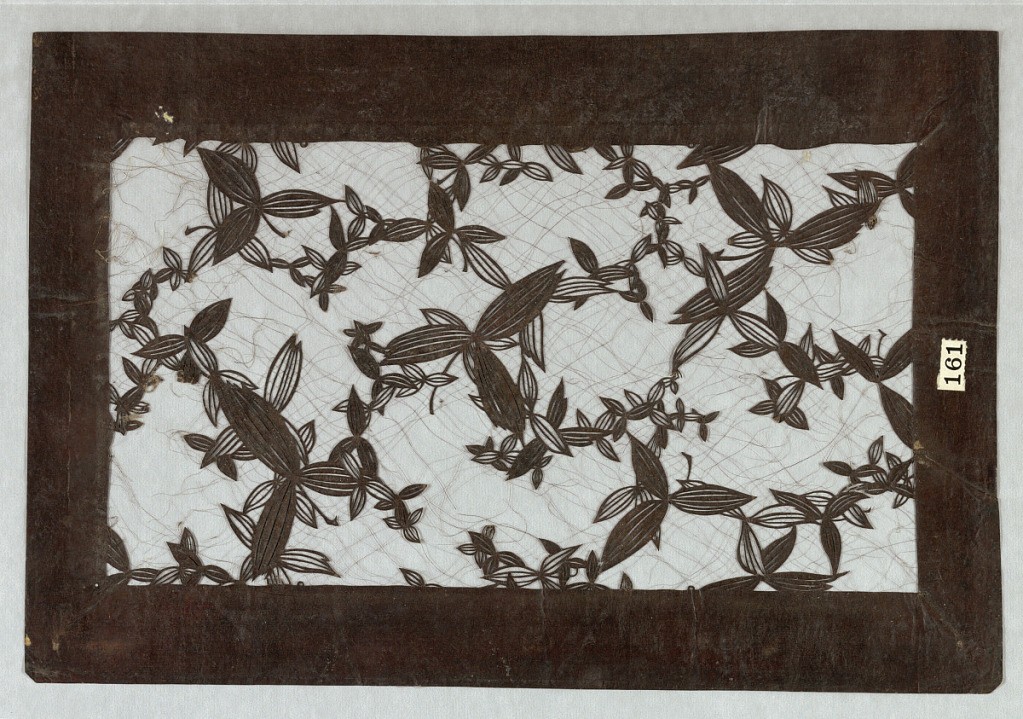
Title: Heavenly Bamboo Motif
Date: mid 18th - early 19th century
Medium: Mulberry paper (kozo washi) treated with fermented persimmon tannin (kakishibu), and silk threads (itoire)
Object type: Katagami
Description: Heavenly bamboo (nandina) is a common plant in Japan. Often represented in branch form with its red berries that make this bamboo stand out. This stencil shows a wide range of sizes of leaves grouped in three. Silk threads are added to help connect the gaps within the stencil.